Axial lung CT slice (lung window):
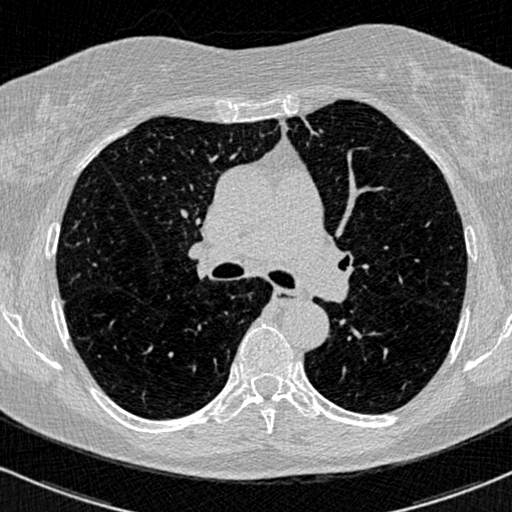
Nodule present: no